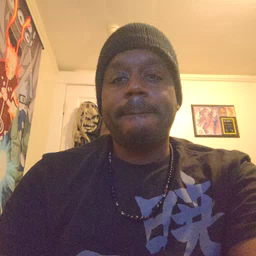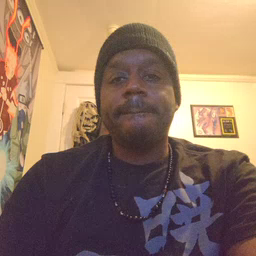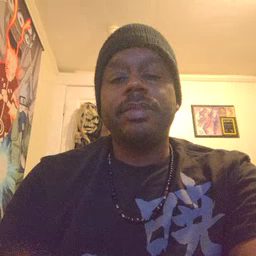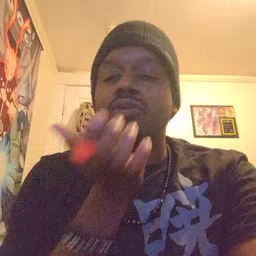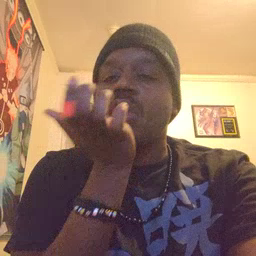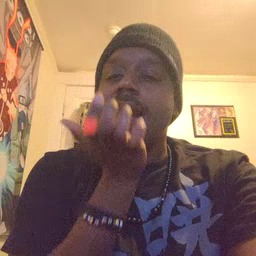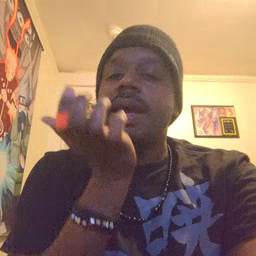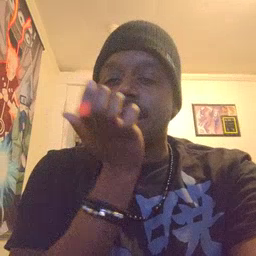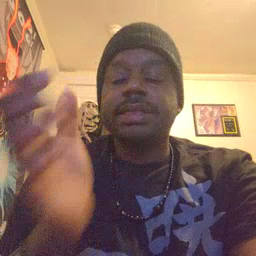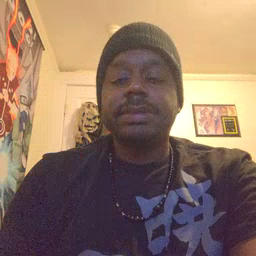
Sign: grass